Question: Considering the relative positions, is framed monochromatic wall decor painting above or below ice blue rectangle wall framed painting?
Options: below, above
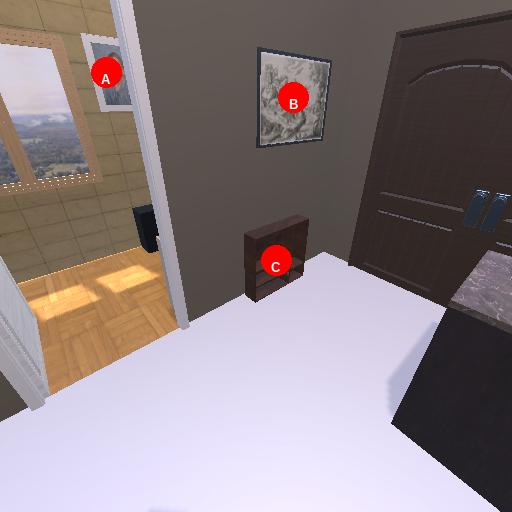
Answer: below